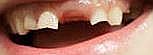
Condition: hypodontia